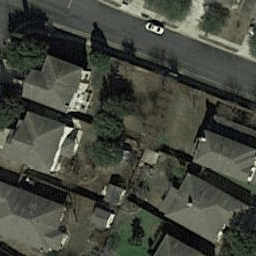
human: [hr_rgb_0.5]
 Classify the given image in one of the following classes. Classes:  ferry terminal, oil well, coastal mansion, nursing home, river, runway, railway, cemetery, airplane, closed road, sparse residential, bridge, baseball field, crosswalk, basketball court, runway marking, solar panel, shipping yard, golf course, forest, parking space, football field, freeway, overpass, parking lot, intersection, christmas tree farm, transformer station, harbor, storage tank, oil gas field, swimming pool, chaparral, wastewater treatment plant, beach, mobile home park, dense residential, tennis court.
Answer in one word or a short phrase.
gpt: dense residential